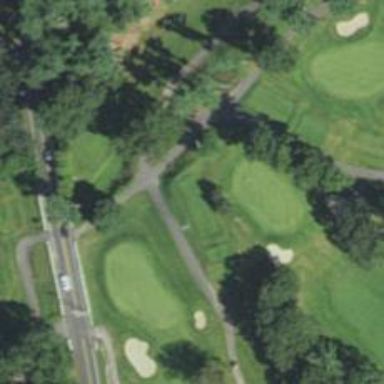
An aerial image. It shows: Golf tee.